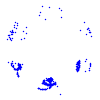
Particle: proton